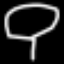
Label: mushroom